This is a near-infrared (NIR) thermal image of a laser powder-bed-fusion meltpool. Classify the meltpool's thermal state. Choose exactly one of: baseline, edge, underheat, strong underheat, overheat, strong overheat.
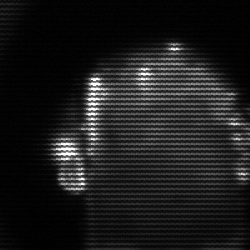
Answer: baseline